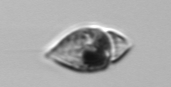
Label: Amphidinium